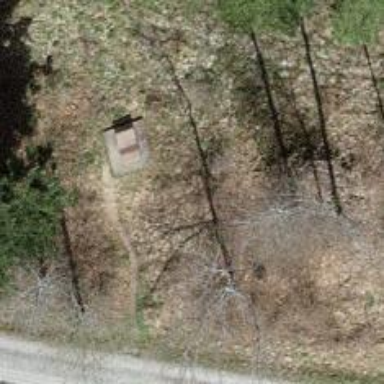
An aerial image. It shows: Bench for seating.